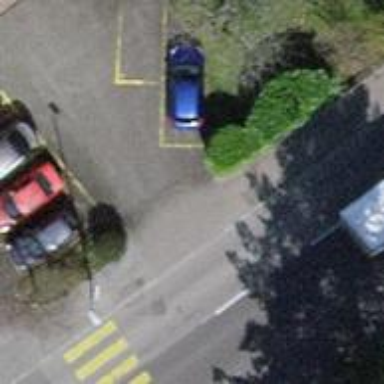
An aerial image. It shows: Unmarked crossing on footway.